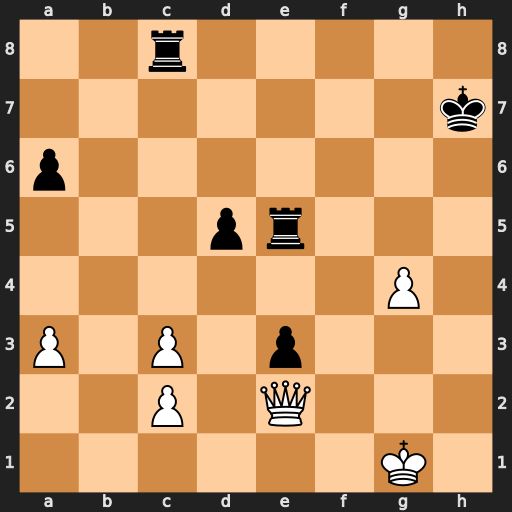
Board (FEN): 2r5/7k/p7/3pr3/6P1/P1P1p3/2P1Q3/6K1
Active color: w
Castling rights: -
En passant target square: -
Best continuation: Qh2+ Kg6 Qxe5